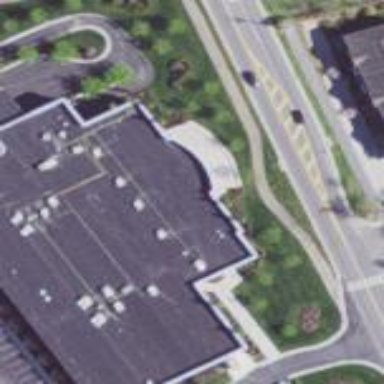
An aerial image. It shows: Office building.